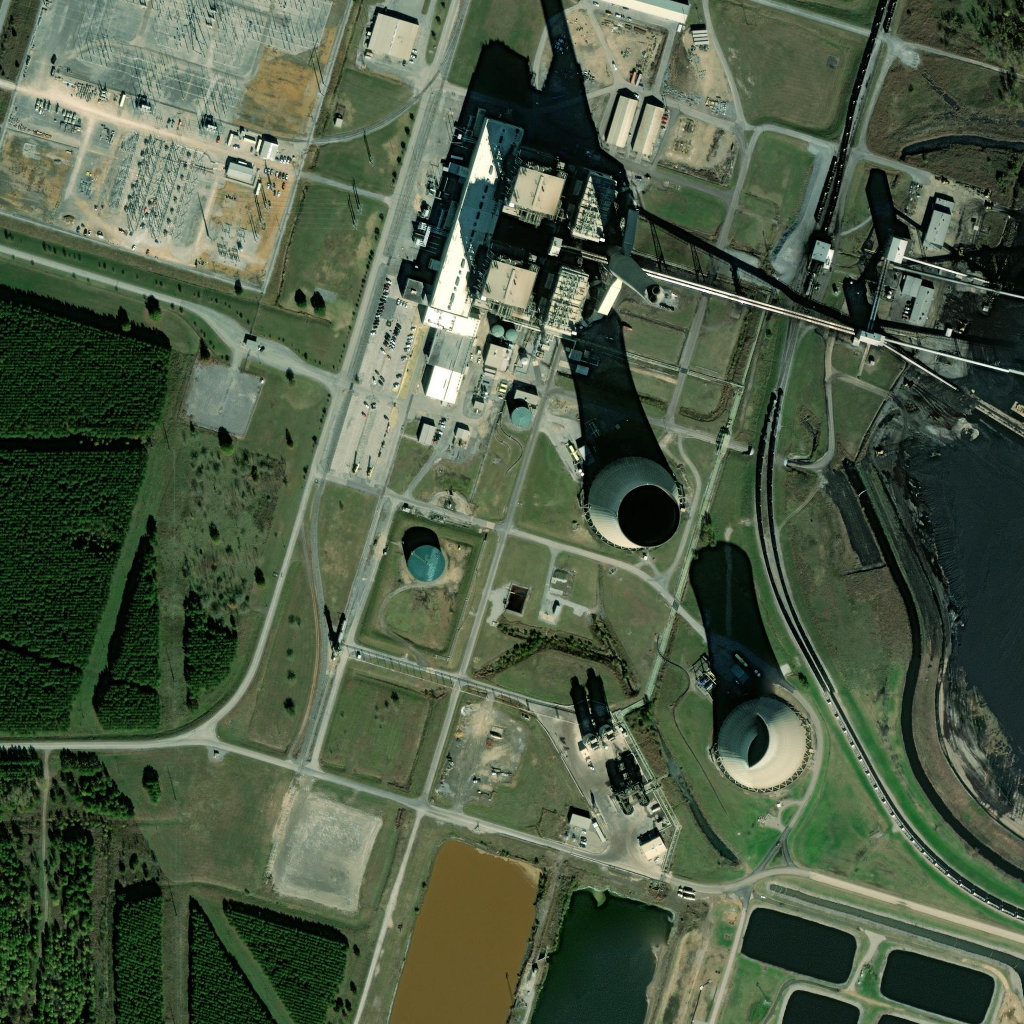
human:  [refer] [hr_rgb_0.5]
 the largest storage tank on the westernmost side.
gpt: <box>[[39, 52, 43, 56, 0]]</box>